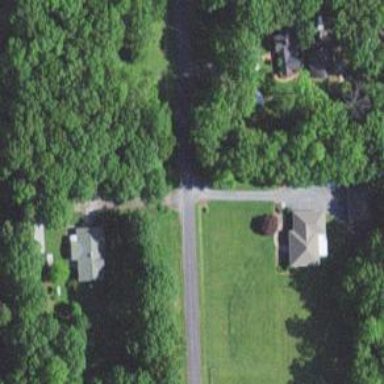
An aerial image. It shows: Driveway leading to service road.